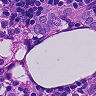
Metastatic tissue present: yes